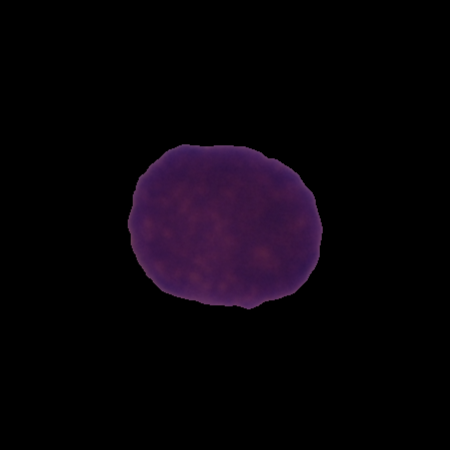
Label: healthy